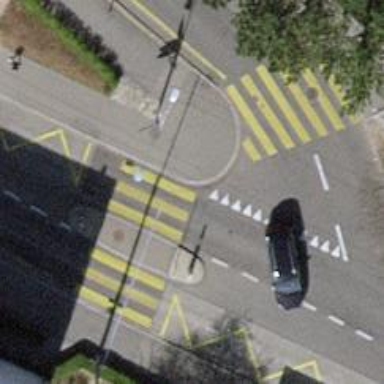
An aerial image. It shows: Uncontrolled zebra crossing with central island.